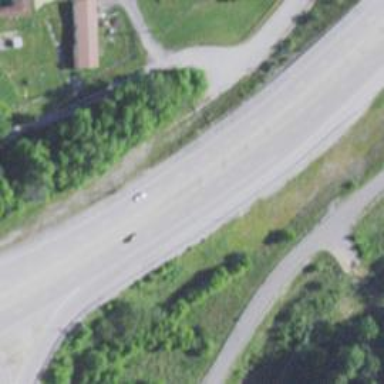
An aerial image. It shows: Trunk highway.